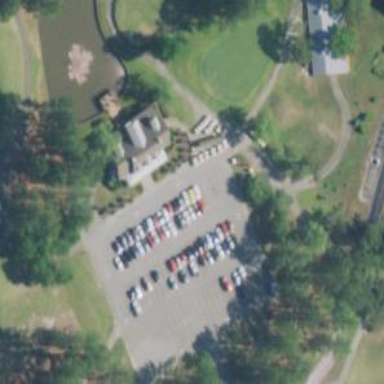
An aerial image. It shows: Golf course.